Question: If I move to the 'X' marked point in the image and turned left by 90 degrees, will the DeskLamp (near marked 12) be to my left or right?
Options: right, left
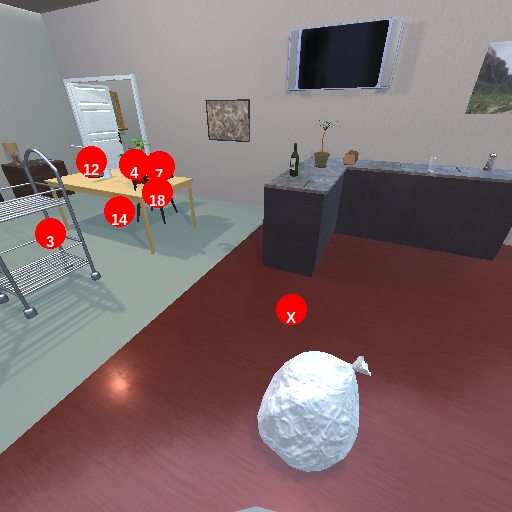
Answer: right